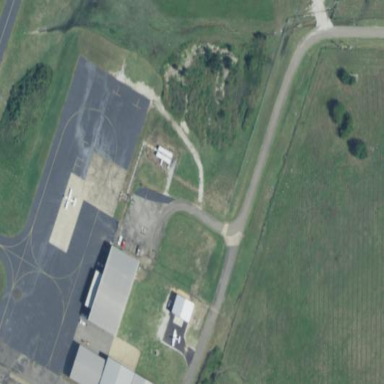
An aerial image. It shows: Apron at the airport.